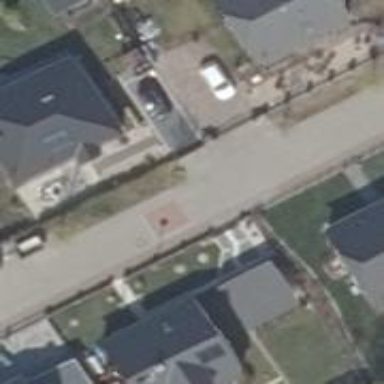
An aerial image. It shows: Traffic calming table.